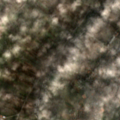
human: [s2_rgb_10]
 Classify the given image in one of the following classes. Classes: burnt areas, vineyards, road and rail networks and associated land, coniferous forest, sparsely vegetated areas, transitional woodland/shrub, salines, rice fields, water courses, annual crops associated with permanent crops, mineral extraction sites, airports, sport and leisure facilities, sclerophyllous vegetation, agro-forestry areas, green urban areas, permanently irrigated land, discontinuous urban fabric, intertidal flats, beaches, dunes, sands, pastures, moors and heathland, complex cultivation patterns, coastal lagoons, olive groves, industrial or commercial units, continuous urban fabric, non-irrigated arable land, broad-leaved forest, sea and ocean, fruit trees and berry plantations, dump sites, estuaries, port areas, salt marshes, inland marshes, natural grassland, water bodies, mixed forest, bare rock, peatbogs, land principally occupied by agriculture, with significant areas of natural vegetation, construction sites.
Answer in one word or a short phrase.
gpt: discontinuous urban fabric, non-irrigated arable land, complex cultivation patterns, land principally occupied by agriculture, with significant areas of natural vegetation